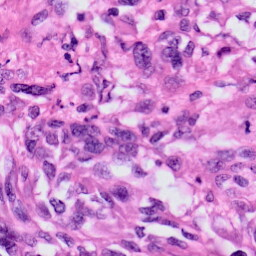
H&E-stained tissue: Skin